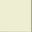
Piece: xx